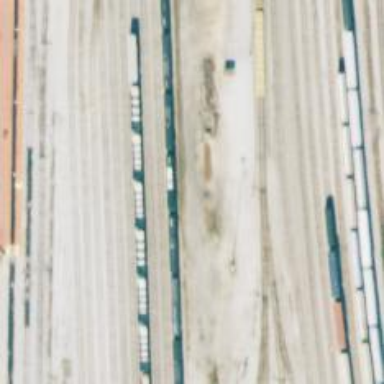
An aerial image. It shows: Railway yard used for servicing trains.